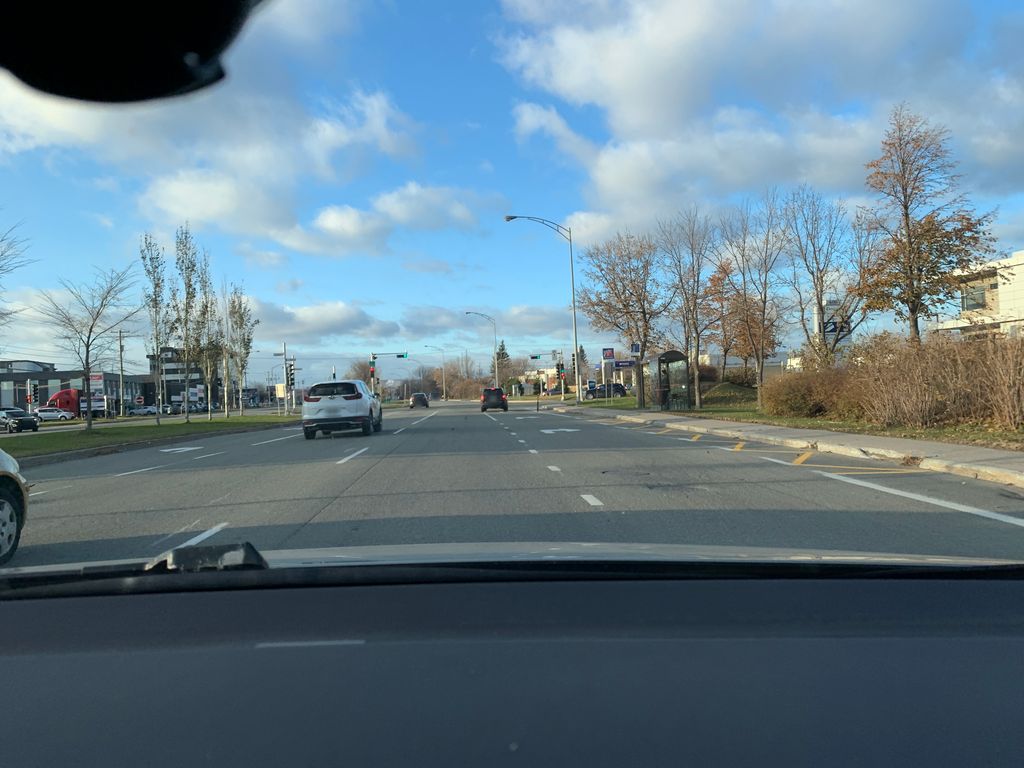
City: quebec_city